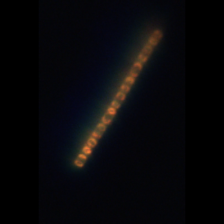
Taxon: Skeletonema
Group: Diatoms